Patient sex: F
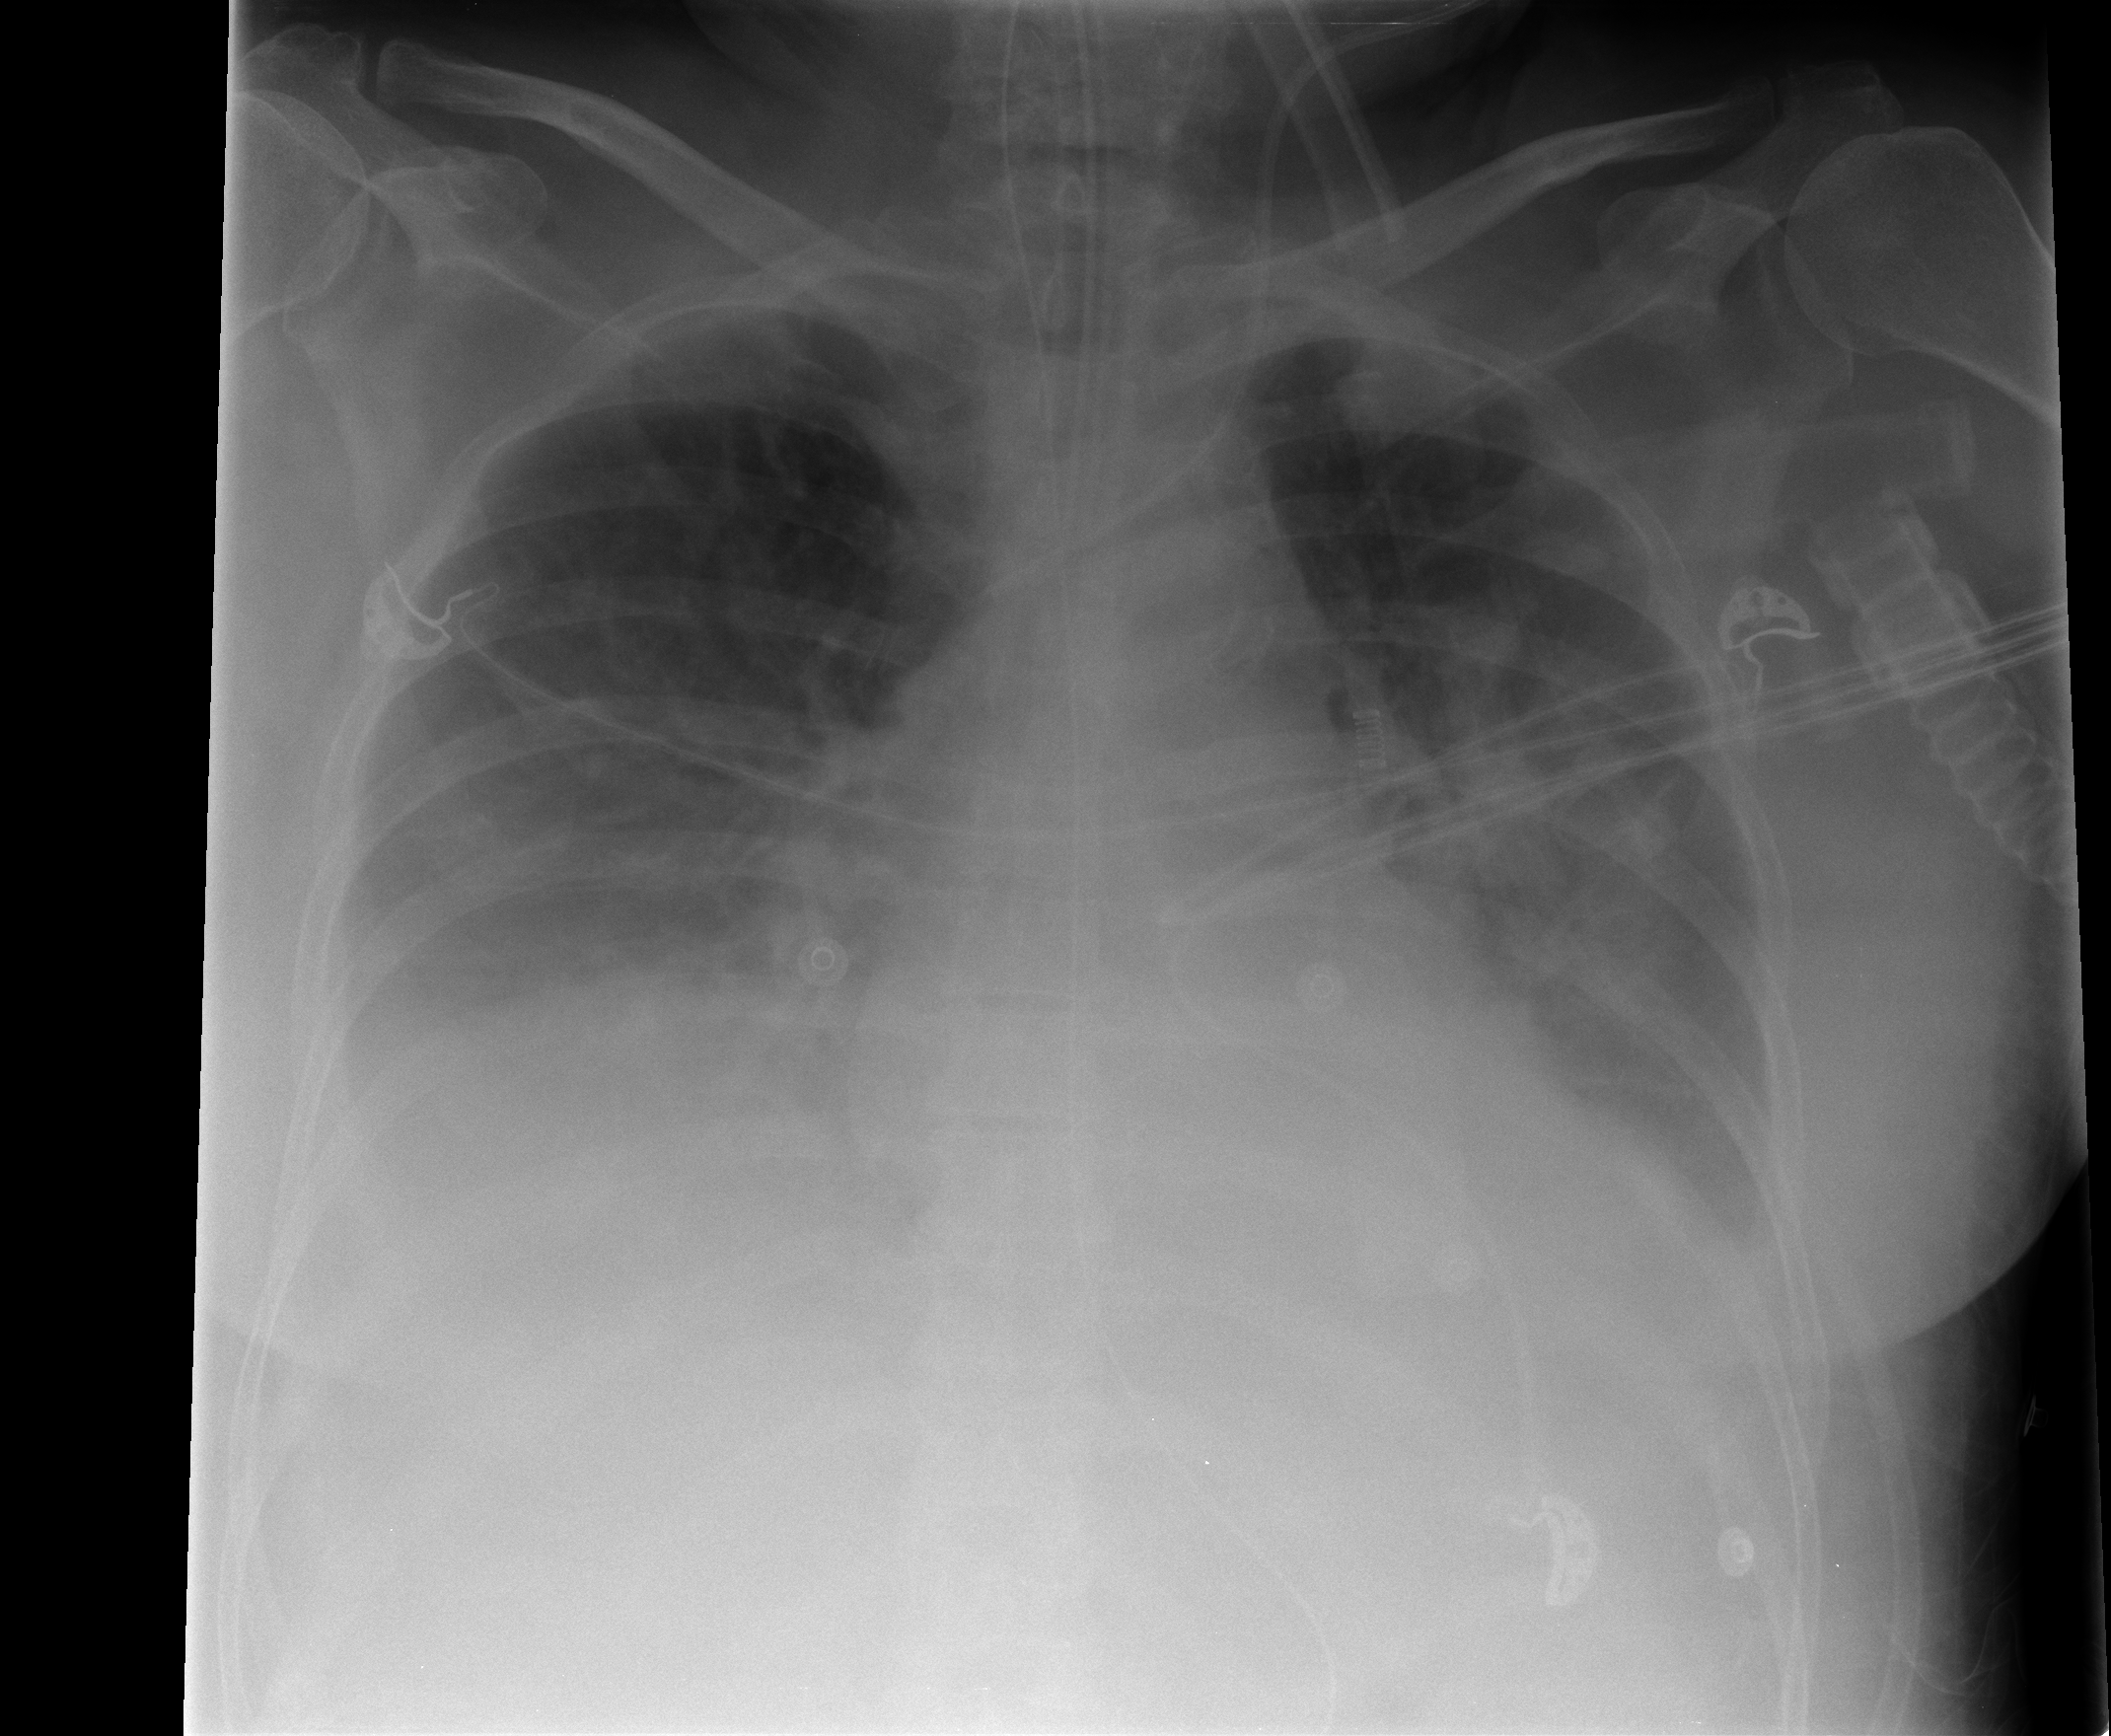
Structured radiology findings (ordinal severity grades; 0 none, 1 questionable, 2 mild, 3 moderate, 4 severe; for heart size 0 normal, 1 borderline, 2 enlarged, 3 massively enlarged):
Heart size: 1
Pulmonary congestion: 0
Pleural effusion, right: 3
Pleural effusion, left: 3
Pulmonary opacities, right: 0
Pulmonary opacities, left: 1
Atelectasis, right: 2
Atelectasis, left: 2